Here is the envelope spectrum of one vibration snapshot from a rolling-element bearing, with each characteristic fault-frequency family marked on the frequency axis. Diagnose the bearing from this image, choosing from: normal, inner_race, outer_race, ball.
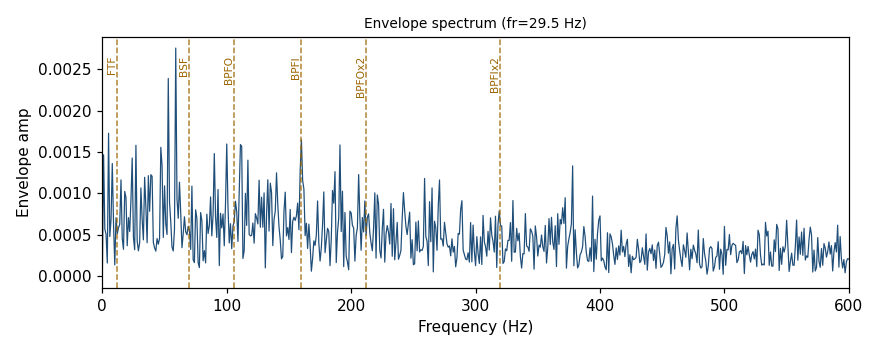
Answer: normal